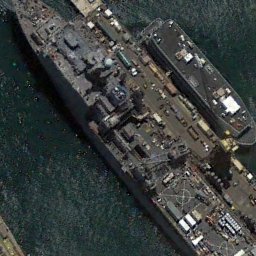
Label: combat